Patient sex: F
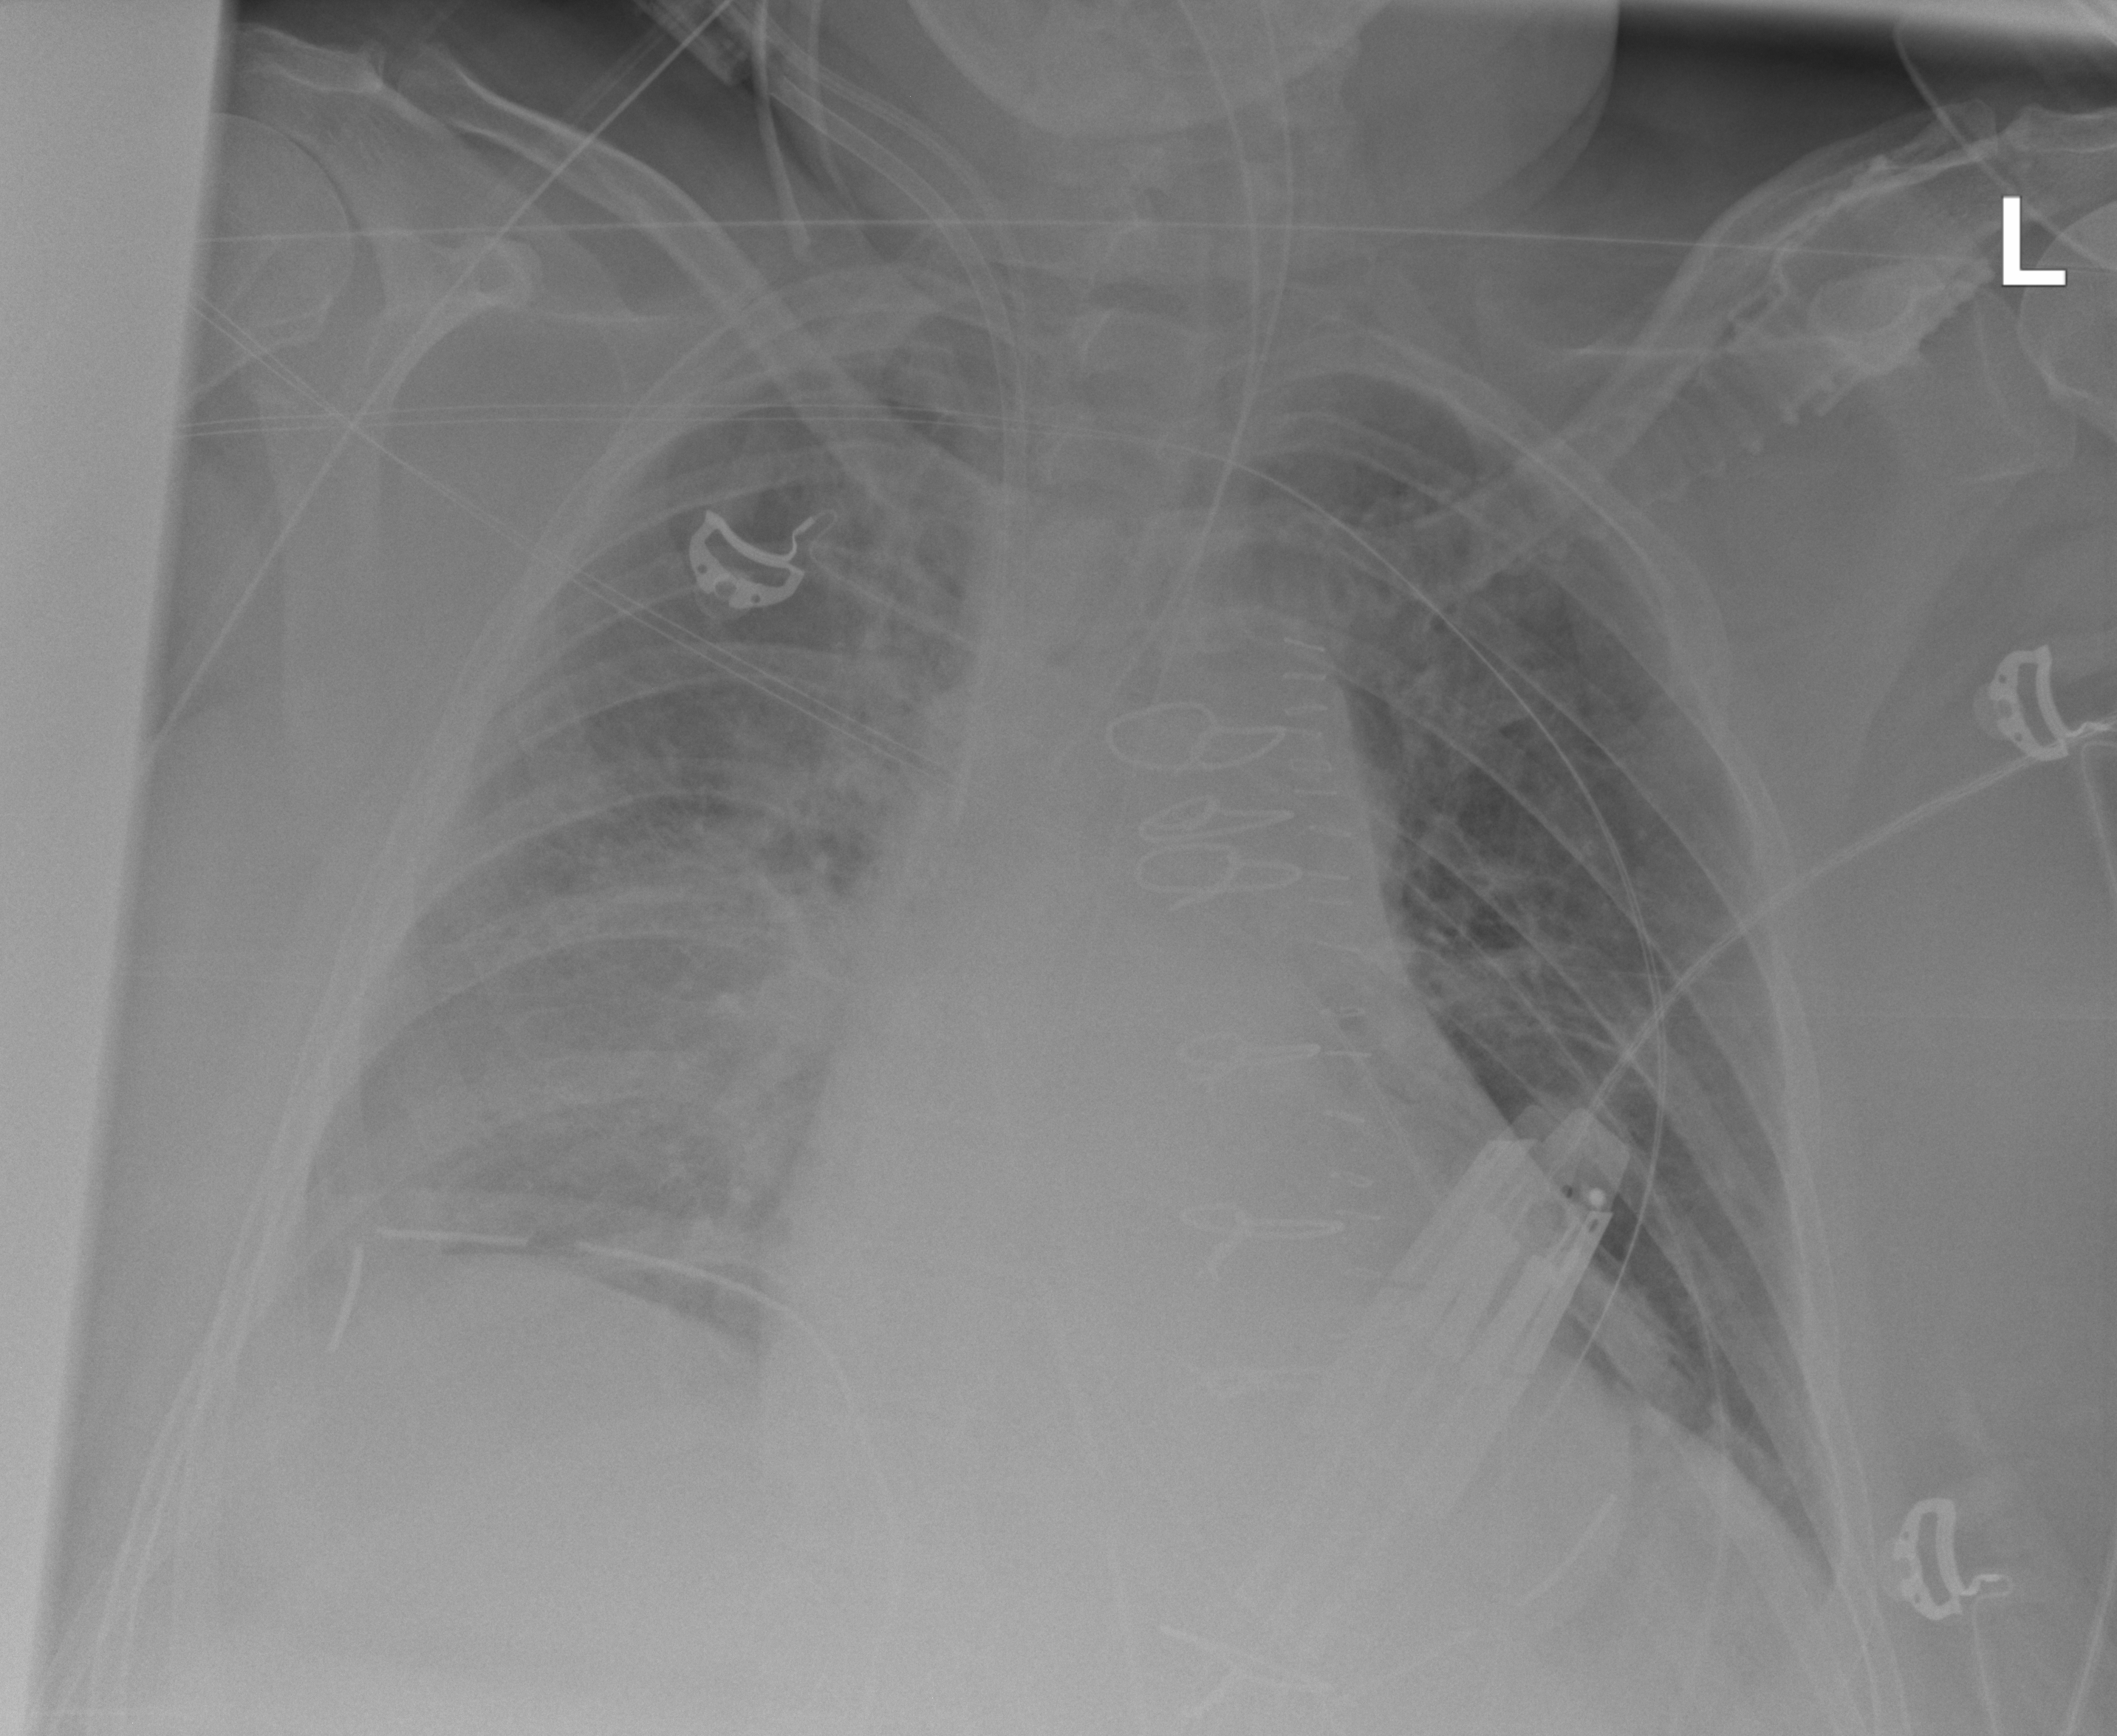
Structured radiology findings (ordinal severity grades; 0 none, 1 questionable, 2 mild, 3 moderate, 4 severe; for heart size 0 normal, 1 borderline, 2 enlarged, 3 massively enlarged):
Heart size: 0
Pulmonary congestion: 2
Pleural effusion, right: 2
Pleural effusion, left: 0
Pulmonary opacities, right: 2
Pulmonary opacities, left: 0
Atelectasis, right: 2
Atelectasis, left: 0